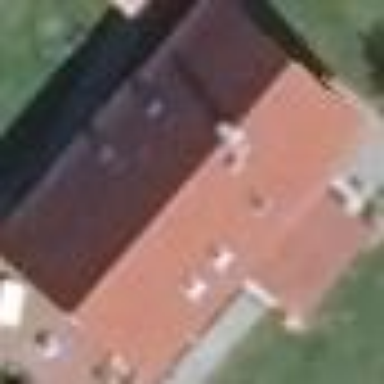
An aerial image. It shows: Red house with flat roof.